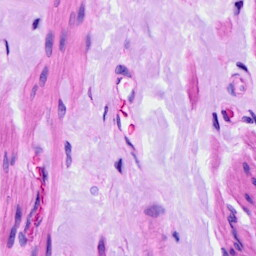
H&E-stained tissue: Ovarian